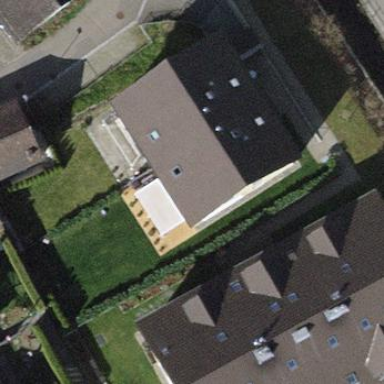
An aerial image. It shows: Semidetached house.